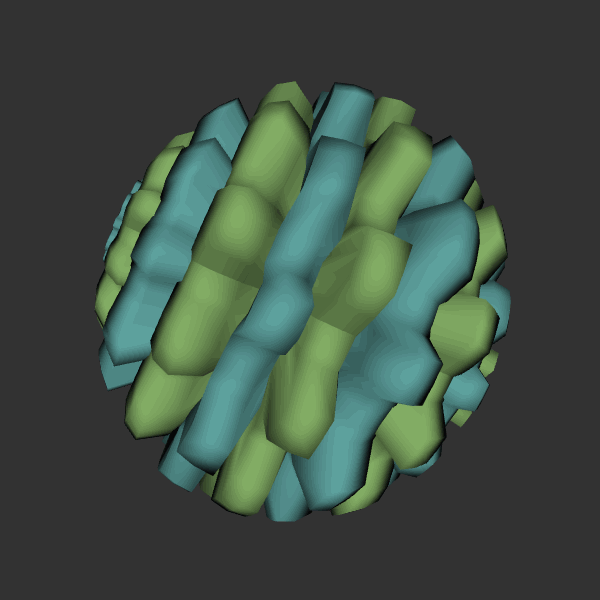
Background: dark